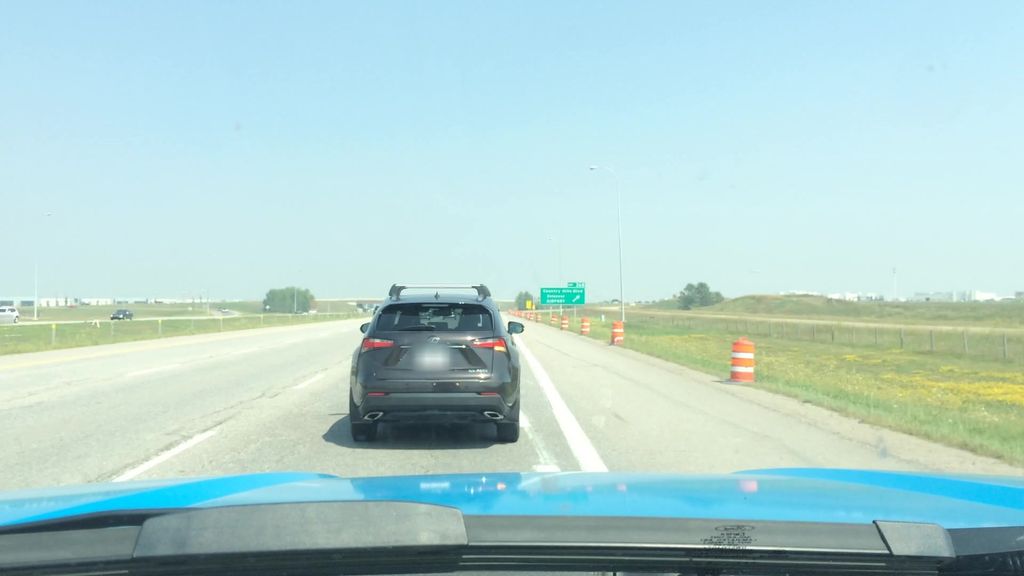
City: calgary